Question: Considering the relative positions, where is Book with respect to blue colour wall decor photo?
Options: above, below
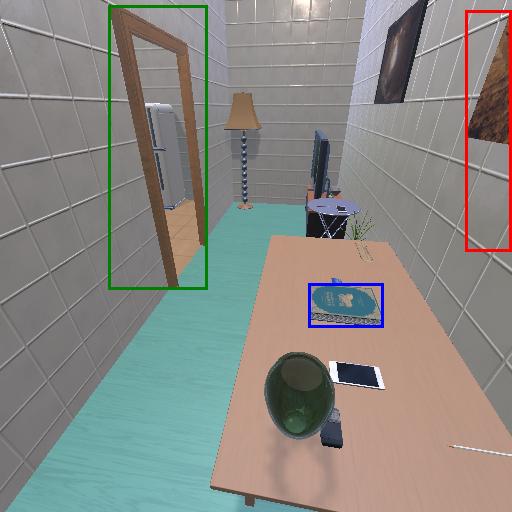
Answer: above